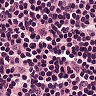
Metastatic tissue present: no